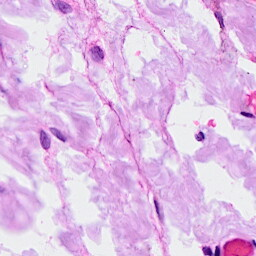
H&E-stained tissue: Breast